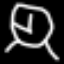
Label: clock